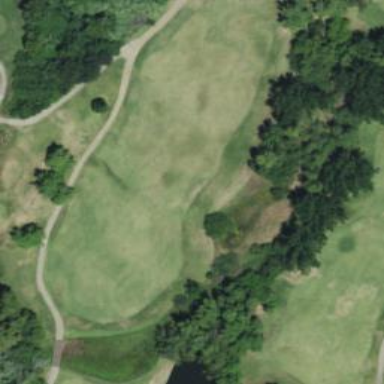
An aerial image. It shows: Rough area on grassy golf course.